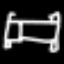
Label: bed